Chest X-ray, AP view. Patient: 19 years old, sex F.
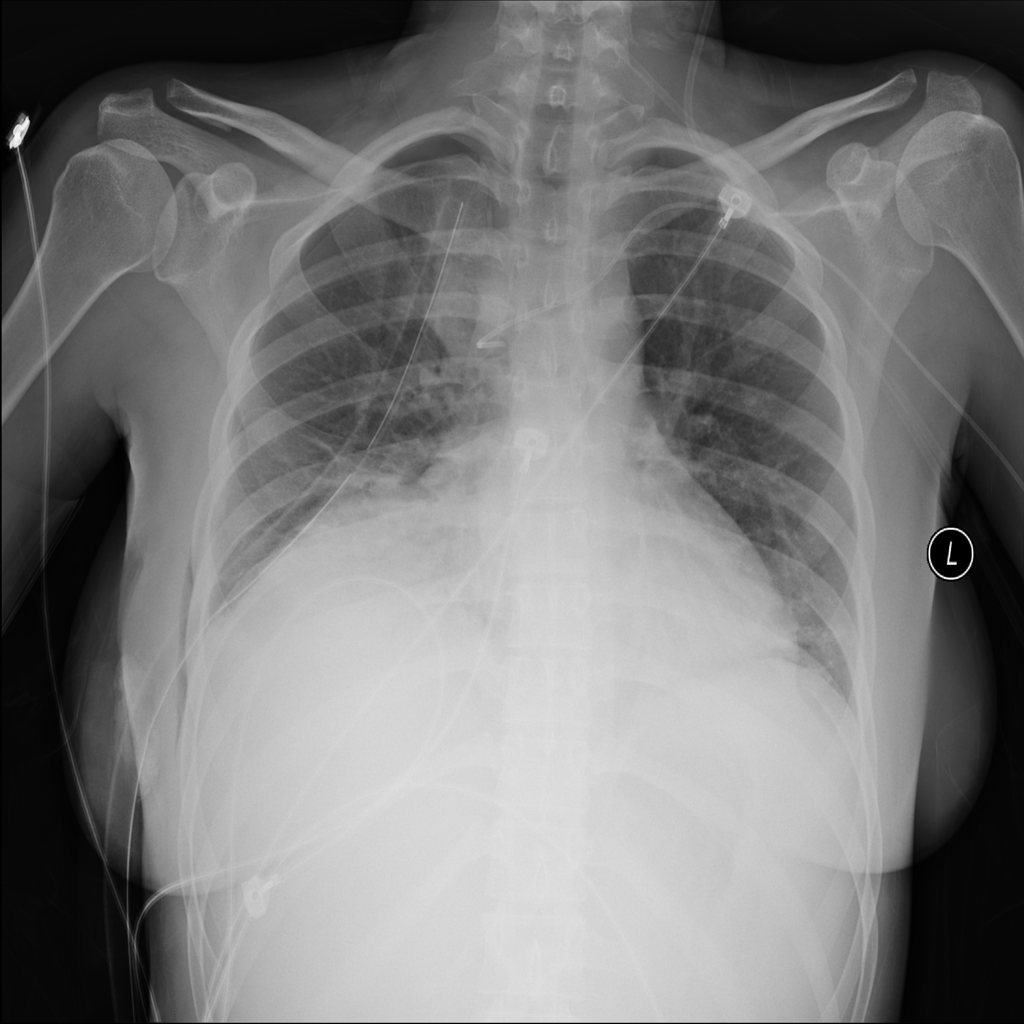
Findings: Atelectasis, Pneumothorax